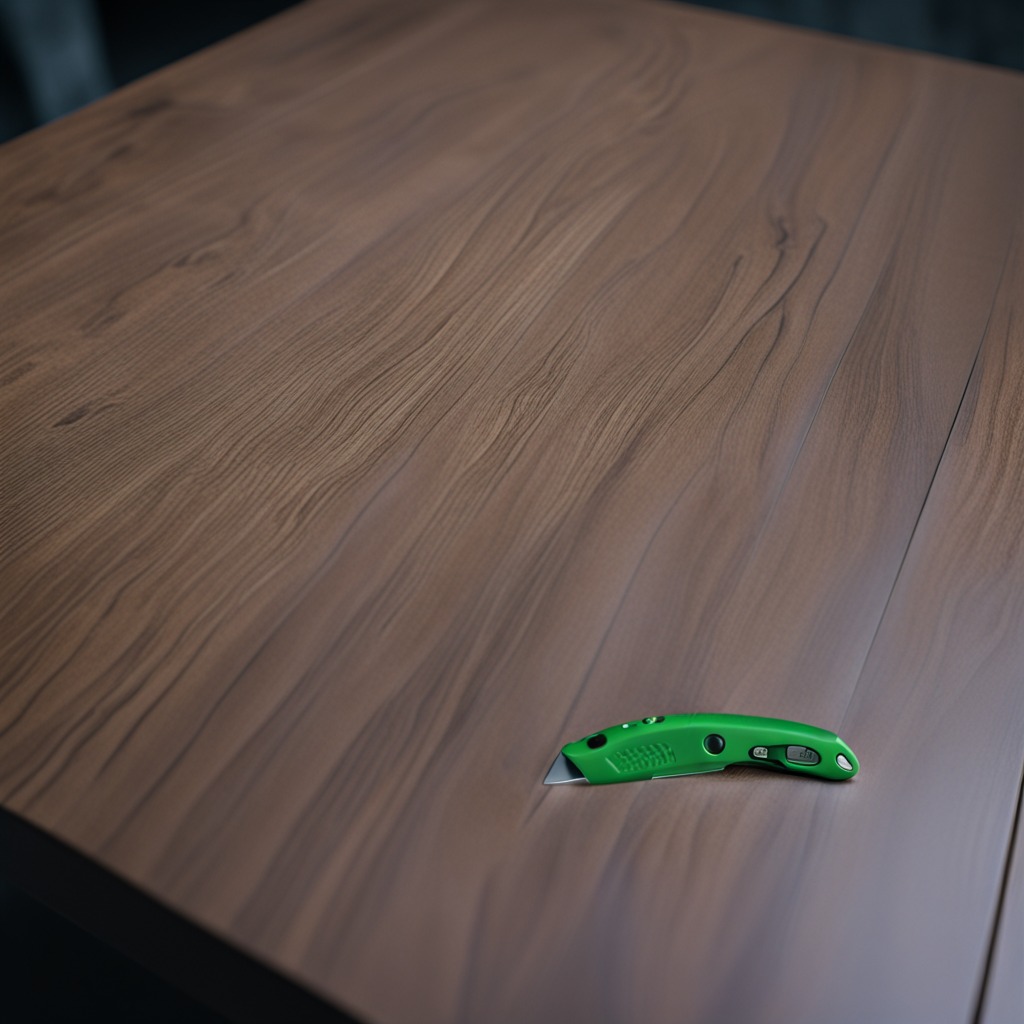
A utility knife lying on a table with faint burn marks in a small garage at twilight.